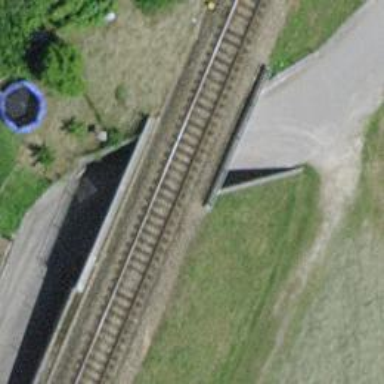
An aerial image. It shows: Railway bridge with electrified tracks and single contact line.